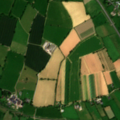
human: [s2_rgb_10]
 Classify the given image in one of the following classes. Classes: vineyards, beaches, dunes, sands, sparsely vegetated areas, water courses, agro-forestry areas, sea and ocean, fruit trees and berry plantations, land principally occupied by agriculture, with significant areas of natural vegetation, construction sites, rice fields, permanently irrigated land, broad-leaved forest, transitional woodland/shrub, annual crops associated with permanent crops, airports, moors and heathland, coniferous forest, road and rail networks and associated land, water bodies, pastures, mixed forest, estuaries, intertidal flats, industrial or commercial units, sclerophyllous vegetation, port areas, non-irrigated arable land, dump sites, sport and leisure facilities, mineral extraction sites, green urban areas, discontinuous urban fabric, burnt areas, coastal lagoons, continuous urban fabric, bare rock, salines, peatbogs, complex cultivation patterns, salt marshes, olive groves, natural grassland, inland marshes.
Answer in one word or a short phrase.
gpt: discontinuous urban fabric, non-irrigated arable land, pastures